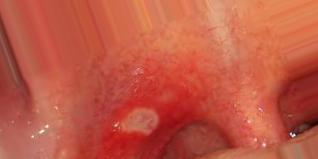
Condition: Mouth Ulcer